Question: My Data Model is as follows:
Category
-->name
-->items (Array of items of type "Car")
I am trying to fetch with section as name and rows should be items(which is a NSArray)
Here is my code, where I am expecting to return rows as Car but it still returning "Category". So, what could be a NSFetchRequest?
'''
NSFetchRequest *request=[[NSFetchRequest alloc] initWithEntityName:@"Categories"];
NSSortDescriptor *sortDesc=[[NSSortDescriptor alloc] initWithKey:@"name" ascending:YES];
[request setSortDescriptors:[NSArray arrayWithObject:sortDesc]];
fetchController=[[NSFetchedResultsController alloc] initWithFetchRequest:request managedObjectContext:delegate.managedContext sectionNameKeyPath:@"name" cacheName:nil];
NSError *fetchError;
[fetchController performFetch:&fetchError];
'''
I have attached image of the model.

Code to fetch car is as follows.
'''
AppDelegate *del=(AppDelegate*)[UIApplication sharedApplication].delegate;
NSFetchRequest *request=[[NSFetchRequest alloc] initWithEntityName:@"Car"];
NSSortDescriptor *sortDesc=[[NSSortDescriptor alloc] initWithKey:@"name" ascending:YES];
[request setSortDescriptors:[NSArray arrayWithObject:sortDesc]];
fetchController=[[NSFetchedResultsController alloc] initWithFetchRequest:request managedObjectContext:del.managedContext sectionNameKeyPath:@"Categories.name" cacheName:nil];
NSError *fetchError;
[fetchController performFetch:&fetchError];
'''
Code is uploaded here <URL>
Note:- I am thinking to show empty section's as I have view for headers which has "Add" button. So, by this the user would know the number of categories easily.
To achieve things mentioned in the above "Note",I tried the following. I have created a 'CarViewController2'. It creates number of sections, which are equal number of categories, but number of rows are dependent on the 'categoriesRelationship'(which is a NSOrderedSet). One can test this by -uncommenting some code in '(IBAction) addCategory:(id)' sender of ViewController.m for testing. (Uncomment once , then comment again thereafter) Code has been updated and can be downloaded.
Please Correct the code if required. Thanks.
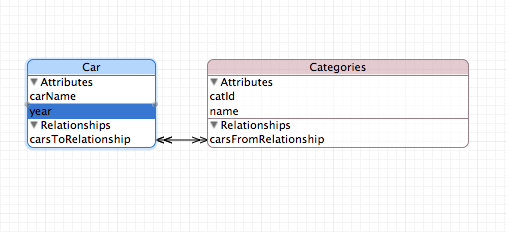
Answer: Your setup should be:
'''
NSFetchRequest *request=[[NSFetchRequest alloc] initWithEntityName:@"Car"];
NSSortDescriptor *sortDesc=[[NSSortDescriptor alloc] initWithKey:@"category.name" ascending:YES];
[request setSortDescriptors:[NSArray arrayWithObject:sortDesc]];
fetchController=[[NSFetchedResultsController alloc] initWithFetchRequest:request
managedObjectContext:delegate.managedContext
sectionNameKeyPath:@"category.name"
cacheName:nil];
'''
'category.name' assume that the reverse relationship for 'Category' 'items' is 'Car' 'category' (one-to-many relation)
Please note that you might want to change the sort descriptor to sort by some 'Car' property
After you posted your model and current code you cannot section your data by 'Category' name, as it is a many-to-many relationship.
You cannot have duplicate items for different sections.
If 'Car' 'c' belongs to categories 'g1' and 'g2' you would either need to build the data structure yourself or introduce an intermediary entity that link between car and categories and it will be the one the request will be base upon.
In your project, you set your 'carRelation' as to-one to a 'Categories' entity this will allow you to form the following request:
'''
NSFetchRequest *request=[[NSFetchRequest alloc] initWithEntityName:@"Car"];
NSSortDescriptor *sortDesc=[[NSSortDescriptor alloc] initWithKey:@"carName" ascending:YES];
[request setSortDescriptors:[NSArray arrayWithObject:sortDesc]];
fetchController=[[NSFetchedResultsController alloc] initWithFetchRequest:request
managedObjectContext:delegate.managedContext
sectionNameKeyPath:@"carRelation.categoryName"
cacheName:nil];
'''
This would still not show categories with no cars in them (as it should as you have a cars view and a categories view).
Your code corrections for 'CarViewController.m':
'''
-(void) getData{
AppDelegate *del=(AppDelegate*)[UIApplication sharedApplication].delegate;
NSFetchRequest *req=[[NSFetchRequest alloc] initWithEntityName:@"Car"];
NSSortDescriptor *descriptor1=[[NSSortDescriptor alloc] initWithKey:@"carRelationship.categoryName" ascending:YES];
NSSortDescriptor *descriptor2=[[NSSortDescriptor alloc] initWithKey:@"carName" ascending:YES];
[req setSortDescriptors:@[descriptor1,descriptor2]];
fetchController=[[NSFetchedResultsController alloc] initWithFetchRequest:req managedObjectContext:del.managedContext sectionNameKeyPath:@"carRelationship.categoryName" cacheName:nil];
NSError *fetchError;
fetchController.delegate=self;
[fetchController performFetch:&fetchError];
NSLog(@"Fetch ERROR= %@",fetchError);
}
- (NSString*) tableView:(UITableView *)tableView titleForHeaderInSection:(NSInteger)section
{
id<NSFetchedResultsSectionInfo> sectionInfo=[[fetchController sections] objectAtIndex:section];
return [sectionInfo name];
}
'''
As I explained before,